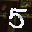
Label: 5